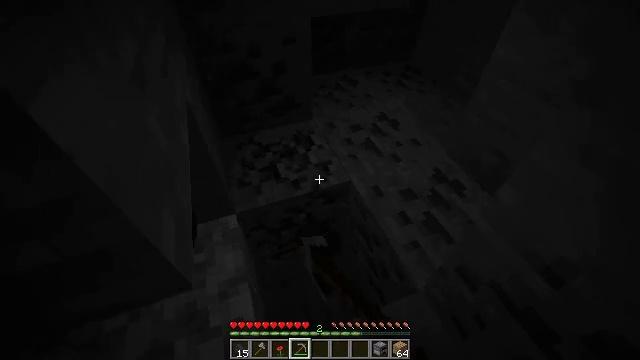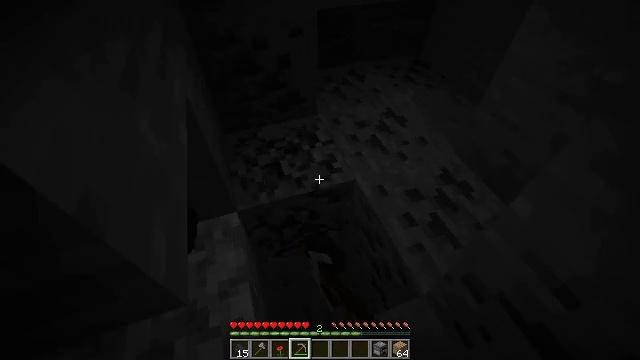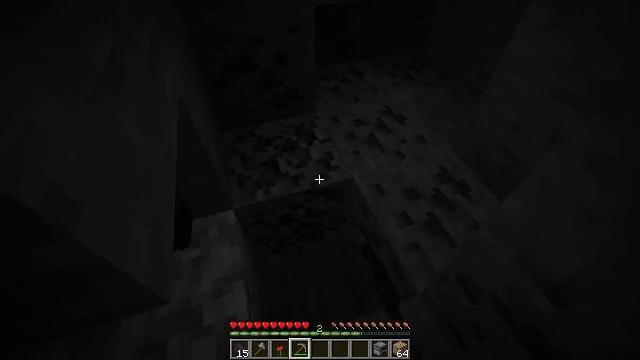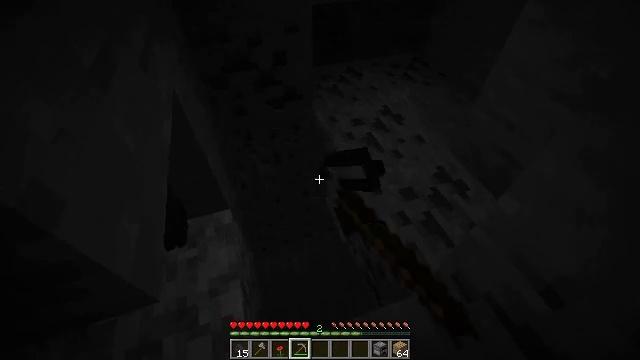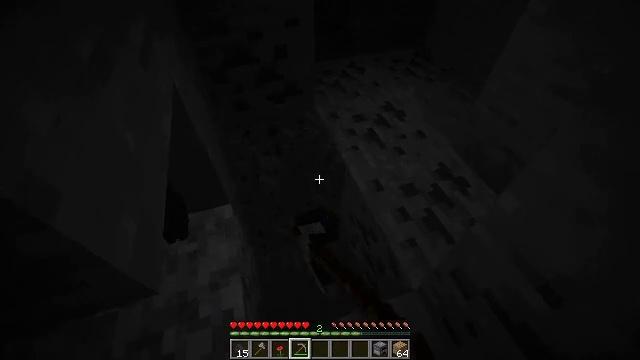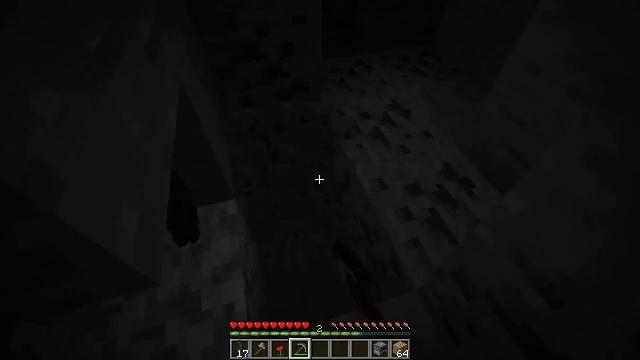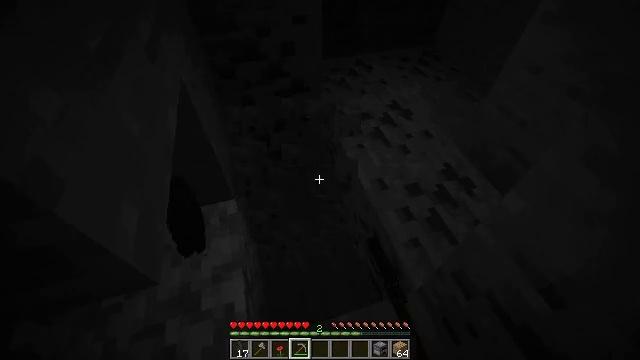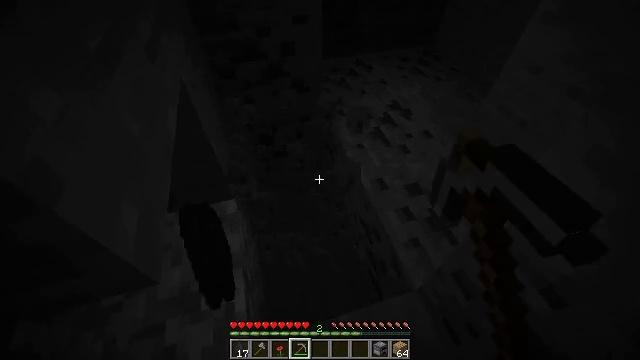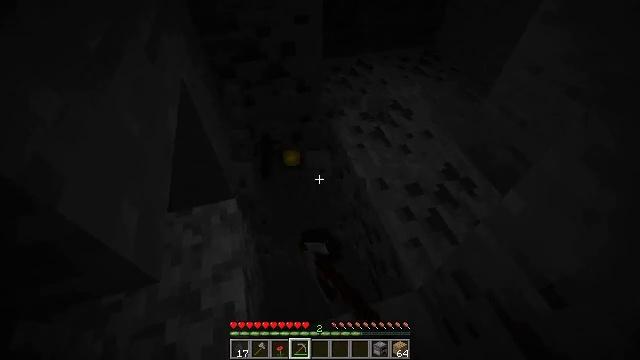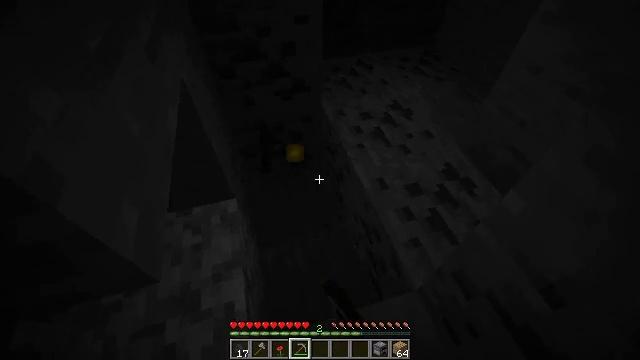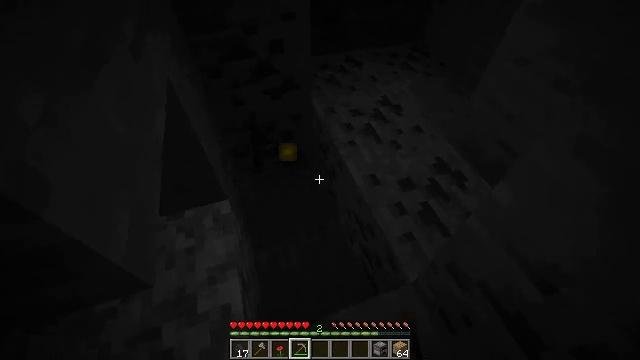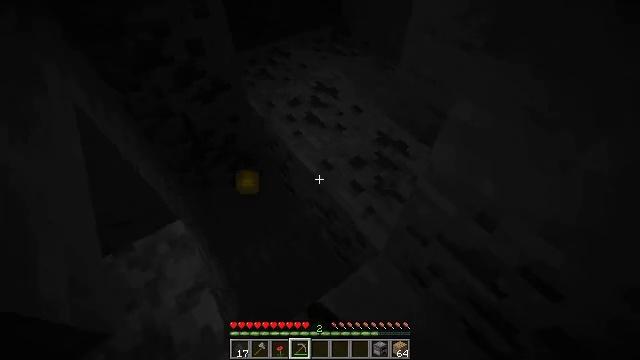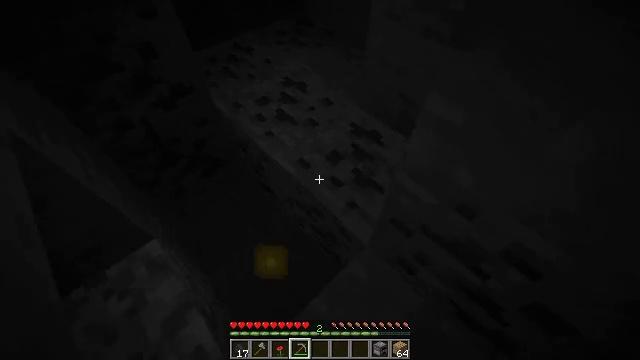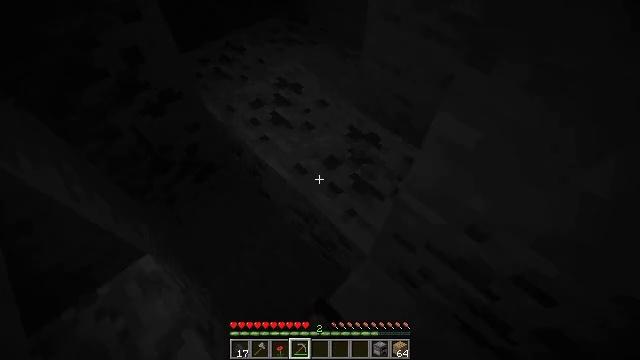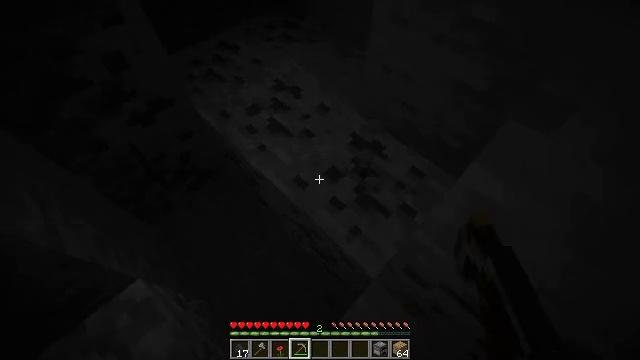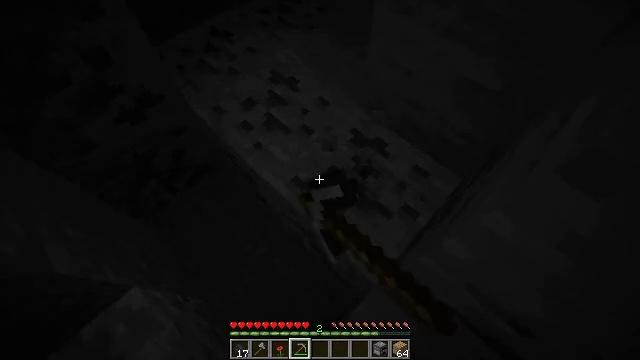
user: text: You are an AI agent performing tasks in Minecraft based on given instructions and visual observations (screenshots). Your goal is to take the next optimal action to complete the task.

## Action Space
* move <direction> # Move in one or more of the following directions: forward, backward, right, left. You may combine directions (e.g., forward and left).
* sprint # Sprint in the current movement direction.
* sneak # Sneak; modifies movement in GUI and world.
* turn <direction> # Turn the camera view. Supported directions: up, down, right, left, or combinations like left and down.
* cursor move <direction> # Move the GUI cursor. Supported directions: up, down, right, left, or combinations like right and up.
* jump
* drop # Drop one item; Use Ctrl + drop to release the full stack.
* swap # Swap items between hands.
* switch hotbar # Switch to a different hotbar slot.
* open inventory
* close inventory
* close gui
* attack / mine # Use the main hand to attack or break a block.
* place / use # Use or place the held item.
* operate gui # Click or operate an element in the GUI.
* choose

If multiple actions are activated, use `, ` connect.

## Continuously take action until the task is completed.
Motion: motion action
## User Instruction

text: Extract coal from the ore block.
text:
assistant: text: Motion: turn left and down, attack / mine
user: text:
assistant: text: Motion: attack / mine
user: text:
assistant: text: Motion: attack / mine
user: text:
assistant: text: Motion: attack / mine
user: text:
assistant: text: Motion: turn left, attack / mine
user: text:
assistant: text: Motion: attack / mine
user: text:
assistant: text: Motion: attack / mine
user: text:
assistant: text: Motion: attack / mine
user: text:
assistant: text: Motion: attack / mine
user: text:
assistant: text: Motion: turn right, attack / mine
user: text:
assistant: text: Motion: turn right and down, attack / mine
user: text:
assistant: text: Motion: move forward, turn right and down, attack / mine
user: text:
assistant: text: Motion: move forward, turn right and down, attack / mine
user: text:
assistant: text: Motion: move forward, turn down, attack / mine
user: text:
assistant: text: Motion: turn down, attack / mine
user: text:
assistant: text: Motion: attack / mine
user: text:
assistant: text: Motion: turn right and down, attack / mine
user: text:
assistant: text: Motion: turn right, attack / mine
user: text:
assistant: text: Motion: turn right and down, attack / mine
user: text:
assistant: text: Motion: turn right, attack / mine
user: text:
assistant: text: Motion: turn right and up, attack / mine
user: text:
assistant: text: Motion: attack / mine
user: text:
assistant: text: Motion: attack / mine
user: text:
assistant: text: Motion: turn up, attack / mine
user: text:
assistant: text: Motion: attack / mine
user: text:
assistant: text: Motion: attack / mine
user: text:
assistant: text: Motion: attack / mine
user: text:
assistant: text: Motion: attack / mine
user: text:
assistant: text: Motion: attack / mine
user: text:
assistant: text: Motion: move left, turn right, attack / mine